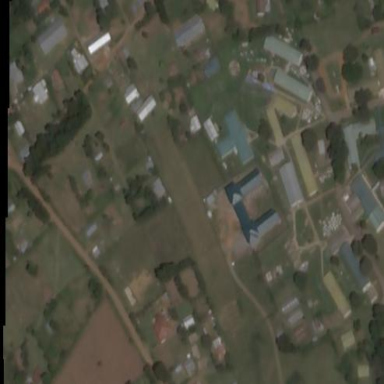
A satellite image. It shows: School.